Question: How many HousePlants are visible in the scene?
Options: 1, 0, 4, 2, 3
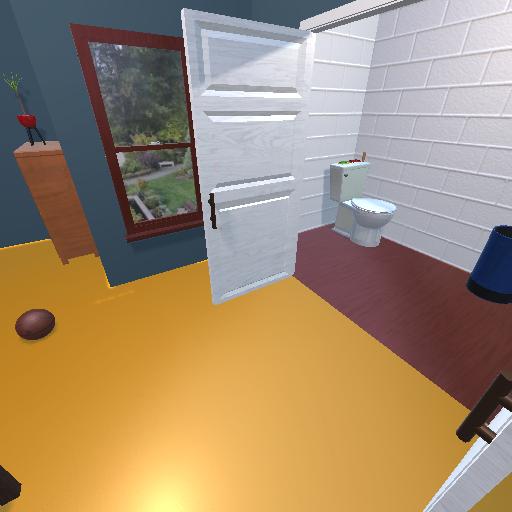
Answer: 1